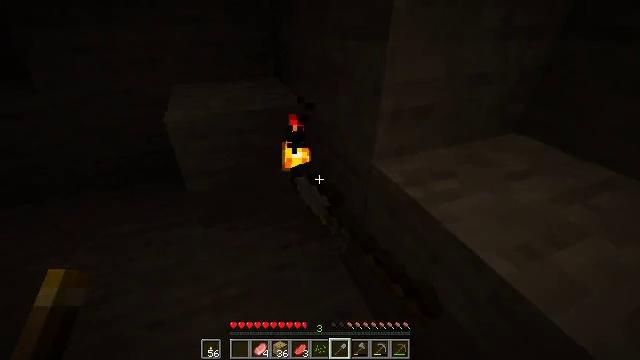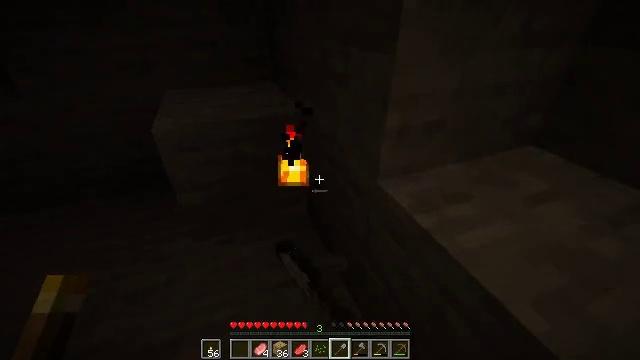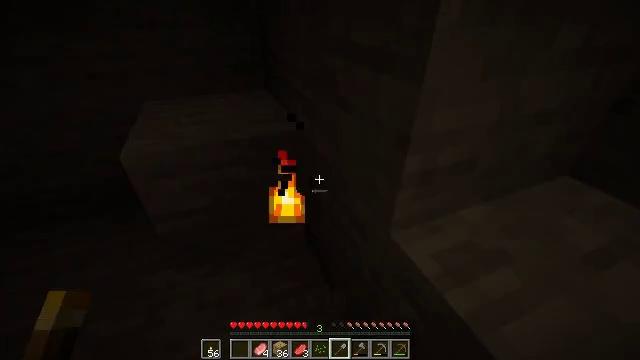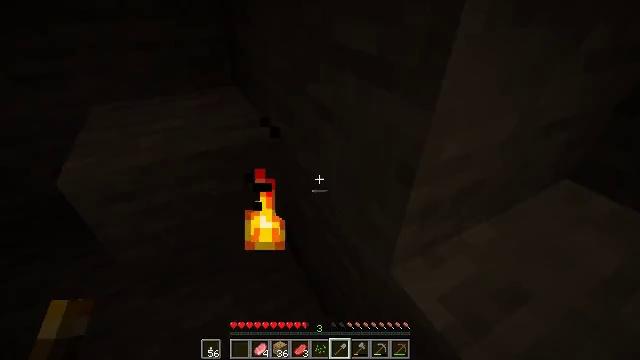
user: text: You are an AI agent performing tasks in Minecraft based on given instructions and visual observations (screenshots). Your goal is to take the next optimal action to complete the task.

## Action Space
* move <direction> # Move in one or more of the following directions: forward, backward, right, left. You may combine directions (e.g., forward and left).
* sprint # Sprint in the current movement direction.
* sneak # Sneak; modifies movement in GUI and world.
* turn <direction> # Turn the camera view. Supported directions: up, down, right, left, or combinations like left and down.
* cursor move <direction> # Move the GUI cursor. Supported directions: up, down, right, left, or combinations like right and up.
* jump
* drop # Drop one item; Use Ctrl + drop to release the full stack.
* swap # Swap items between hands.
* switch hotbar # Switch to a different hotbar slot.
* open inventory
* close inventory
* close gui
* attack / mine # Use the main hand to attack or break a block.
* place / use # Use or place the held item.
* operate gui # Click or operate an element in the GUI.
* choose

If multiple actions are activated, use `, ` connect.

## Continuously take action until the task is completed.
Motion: motion action
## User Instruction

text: Break the wall torch for relocation.
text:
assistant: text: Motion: move forward
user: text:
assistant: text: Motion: move forward
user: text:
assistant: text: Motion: move forward, turn right and down
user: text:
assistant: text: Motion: no_op